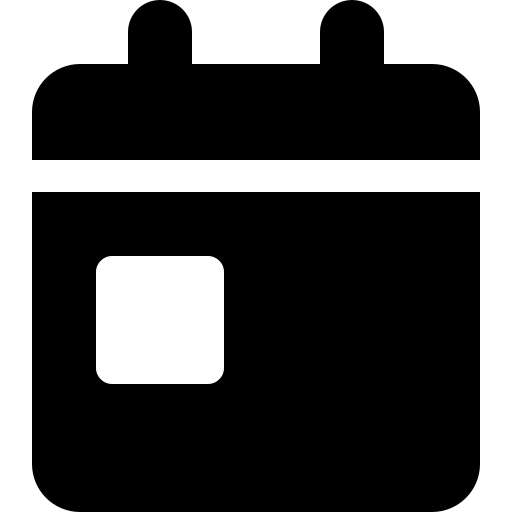
Tags: icon, FontAwesome, fa-icon, solid, calendar, day